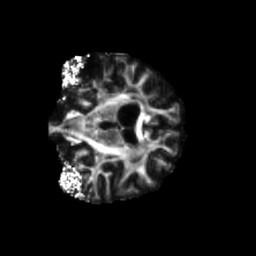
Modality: FA
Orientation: coronal
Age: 68
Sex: female
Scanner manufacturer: siemens
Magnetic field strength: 3 T
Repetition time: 5.47 s
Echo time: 0.0854 s